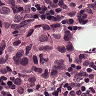
Metastatic tissue present: yes